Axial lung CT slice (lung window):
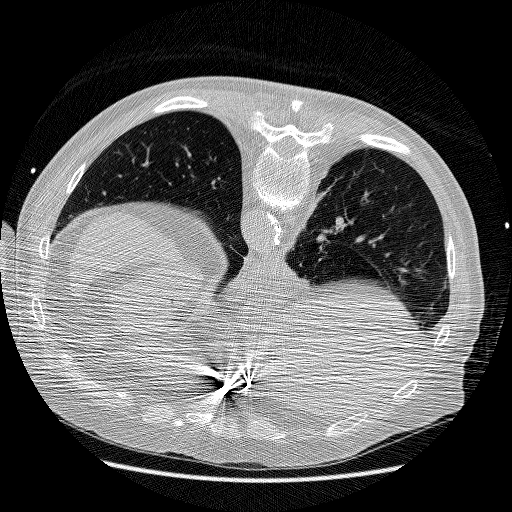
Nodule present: no